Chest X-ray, PA view. Patient: 58 years old, sex M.
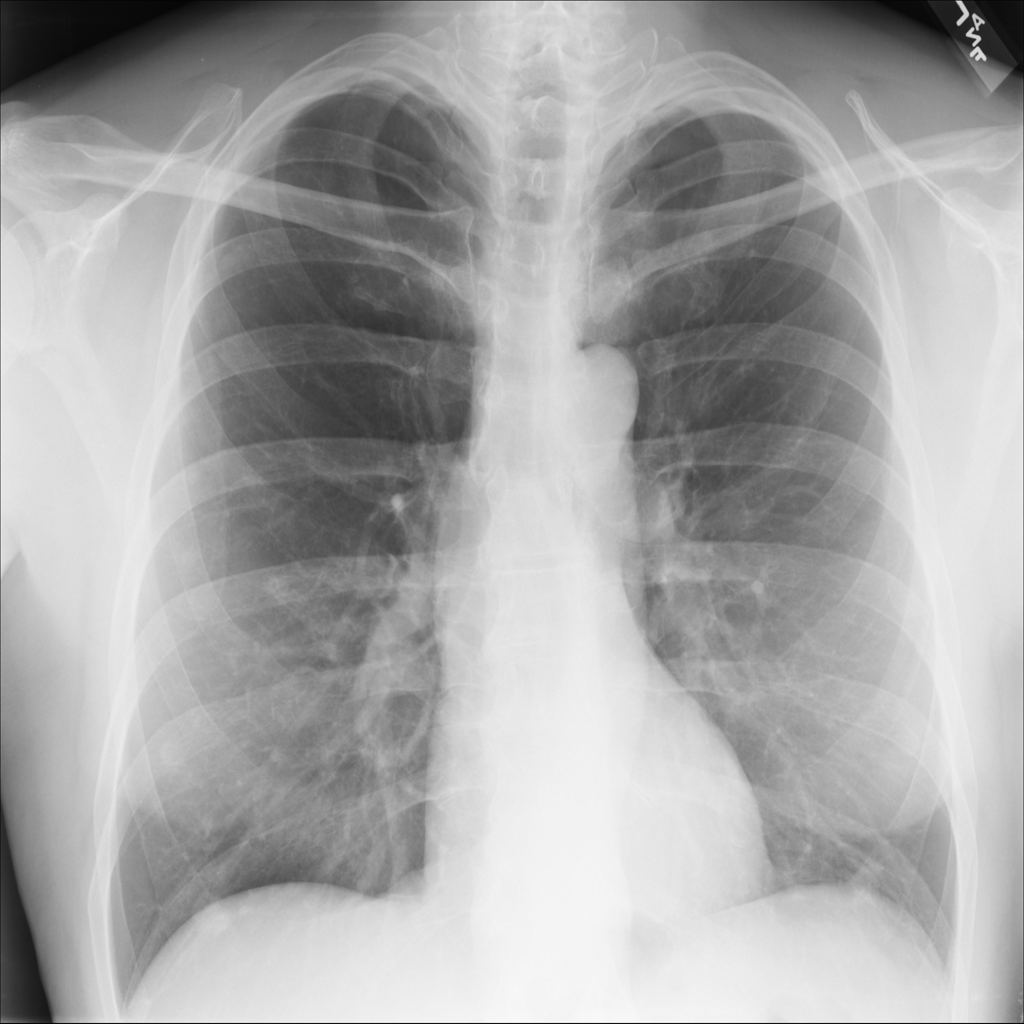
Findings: Mass, Nodule